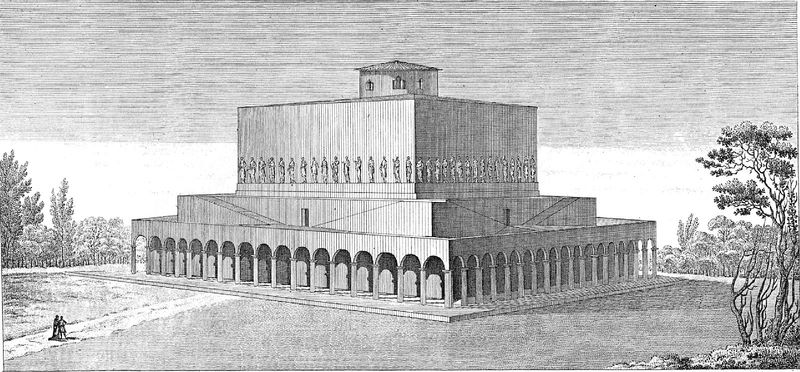
Titel: “L´Architecture considérée sous le rapport de l´art, des moers et de la législation”
Künstler: Claude Nicolas Ledoux
Schlagwörter: baum, himmel, schatten, bäume, menschen, skizze, säulen, zeichnung, anlage, gebäude, park, rasen, weg, wiese, architektur, paar, skulptur, statue, grafik, graphik, figuren, rundbogen, treppe, treppen, striche, bögen, gang, druck, druckgrafik, schraffur, bleistift, entwurf, arkaden, bleistiftzeichnung, kasten, skulpturen, statuen, geschosse, tempel, pyramide, pagode, quadrat, viereck, bau, römisch, monument, quadratisch, fensterlos, säulengang, bauwerk, arkadengang, bogengang, kubus, stiegen, heilge, skulpurenprogramm